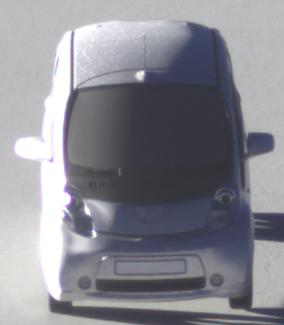
Make: Peugeot
Model: iOn
Detailed model: iOn
Model produced from: 2010/12
Model produced until: 2013/02
Doors: 5
Color: white
Road condition: dry road
Daytime: sunrise or sunset
Contrast: low contrast